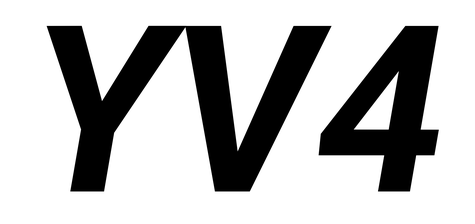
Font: Roboto-Italic_Bold_Italic